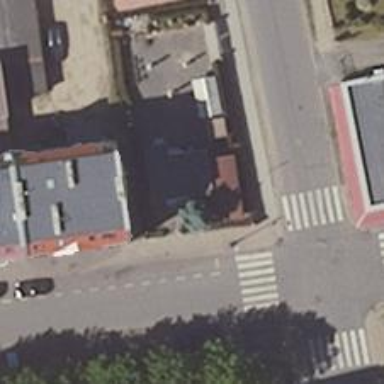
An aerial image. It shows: Pub.